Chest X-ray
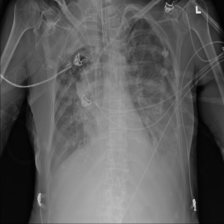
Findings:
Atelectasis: negative
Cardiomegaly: negative
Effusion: negative
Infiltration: negative
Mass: negative
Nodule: negative
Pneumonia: negative
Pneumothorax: negative
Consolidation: negative
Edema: negative
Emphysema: negative
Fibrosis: negative
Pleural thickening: negative
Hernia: negative